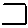
Label: square